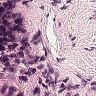
Metastatic tissue present: no